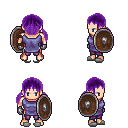
a pixel art fantasy rpg character, male body template, human, light skin, chain tabard jacket, magenta pants, purple twin-tailed hairstyle, metal gloves, white slippers, shield, four views (front, back, left, right), 2x2 character sprite sheet, small pixel art, hard edges, no anti-aliasing